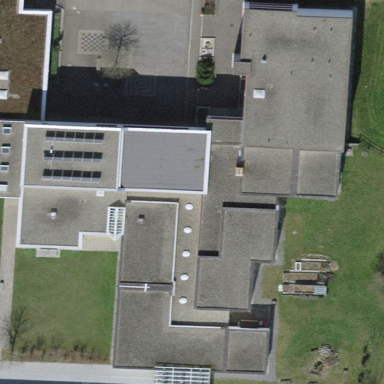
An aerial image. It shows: Public building.